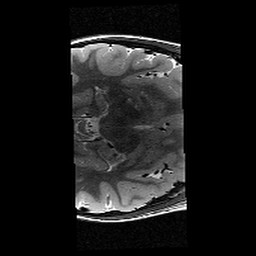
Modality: T2w
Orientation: axial
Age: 10
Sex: male
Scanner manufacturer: siemens
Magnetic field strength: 3 T
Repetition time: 9.23 s
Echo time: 0.067 s